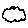
Label: cloud